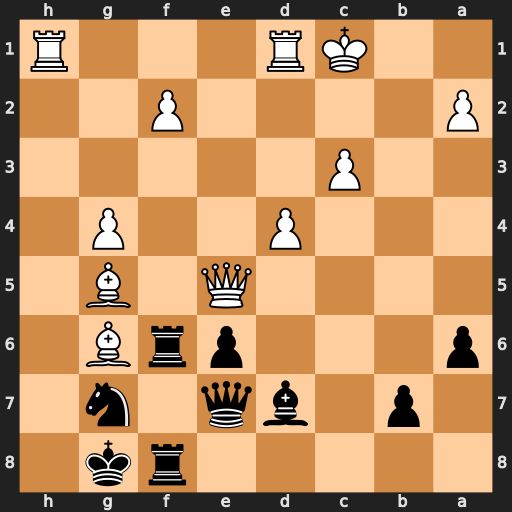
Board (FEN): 5rk1/1p1bq1n1/p3prB1/4Q1B1/3P2P1/2P5/P4P2/2KR3R
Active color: b
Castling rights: -
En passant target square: -
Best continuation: Qa3+ Kb1 Rxg6